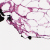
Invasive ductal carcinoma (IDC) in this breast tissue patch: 0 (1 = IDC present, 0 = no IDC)